高三 · 组合数学
如图所示的数阵称为杨辉三角. 斜线 $A B$ 上方箭头所示的数组成一个锯齿形的数列: $1,2,3,3,6,4,10, \cdots$, 记这个数列的前 $n$ 项和为 $S_{n}$, 则 $S_{16}$ 等于 ( )

$\begin{array}{llll}\text {
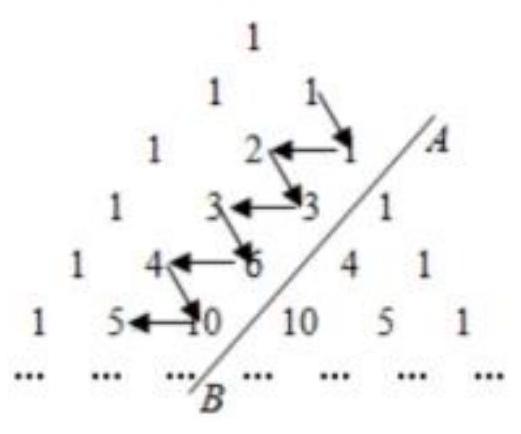
A. } 128 & \text { B. } 144 & \text { C. } 155 & \text { D. } 164\end{array}$
答案: D
解析: 由图中锯齿形数列，发现:$a_{1}=1, a_{3}=3=1+2, a_{5}=6=1+2+3, \cdots, a_{15}=1+2+3+\cdots+8$,而 $a_{2}=2, a_{4}=3, a_{6}=4, \cdots, a_{16}=9$,所以 $S_{16}=[1+(1+2)+(1+2+3)+\cdots+(1+2+\cdots+8)]+(2+3+4+\cdots+9)$ $=(1 	imes 8+2 	imes 7+3 	imes 6+\cdots+7 	imes 2+8 	imes 1)+\frac{(2+9) 	imes 8}{2}=164$故选 D.